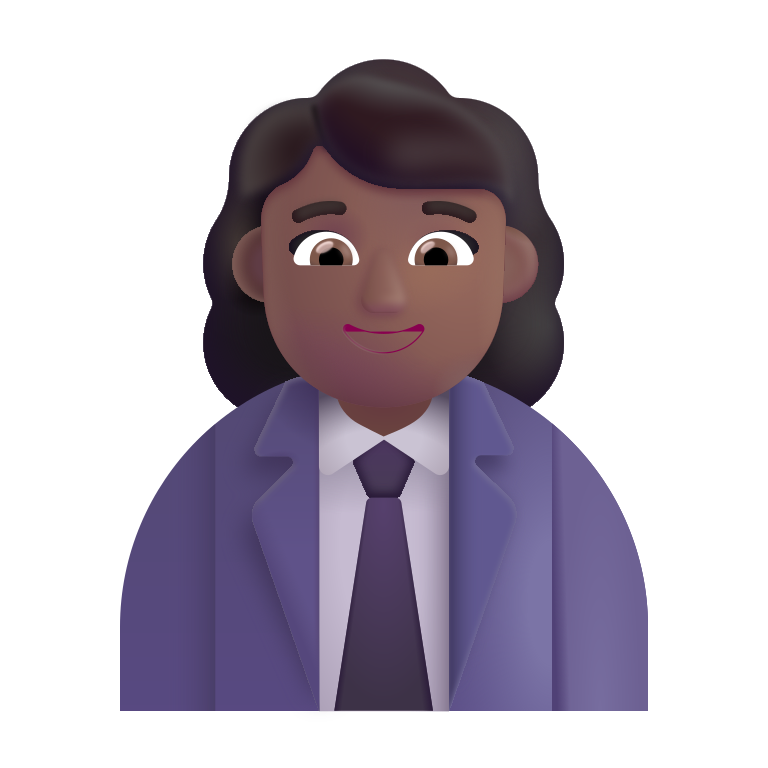
woman office worker color  dark